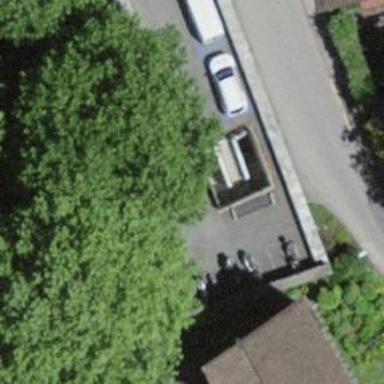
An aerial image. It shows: Toilets.